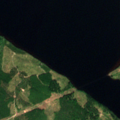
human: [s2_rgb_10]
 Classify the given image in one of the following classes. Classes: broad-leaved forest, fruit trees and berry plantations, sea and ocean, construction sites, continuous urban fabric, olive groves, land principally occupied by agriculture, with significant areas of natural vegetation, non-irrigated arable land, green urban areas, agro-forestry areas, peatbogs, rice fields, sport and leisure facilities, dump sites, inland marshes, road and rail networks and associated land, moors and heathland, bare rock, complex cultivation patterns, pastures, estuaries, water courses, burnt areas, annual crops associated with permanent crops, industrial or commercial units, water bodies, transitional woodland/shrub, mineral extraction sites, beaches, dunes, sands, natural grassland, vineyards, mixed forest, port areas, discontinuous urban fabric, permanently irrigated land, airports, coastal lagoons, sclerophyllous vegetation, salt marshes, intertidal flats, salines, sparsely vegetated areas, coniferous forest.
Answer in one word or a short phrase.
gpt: coniferous forest, transitional woodland/shrub, water bodies